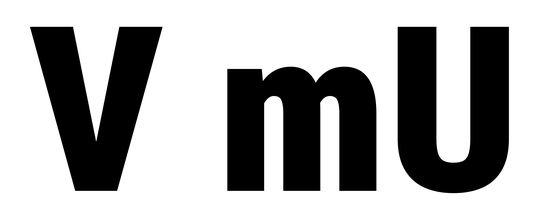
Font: Roboto_Condensed_Black